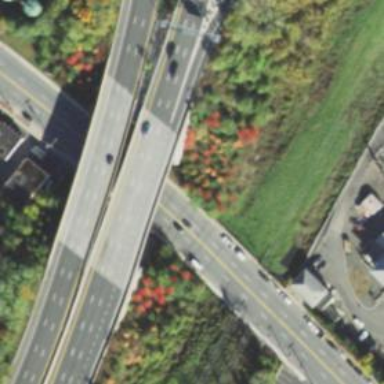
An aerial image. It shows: Motorway bridge with asphalt surface.